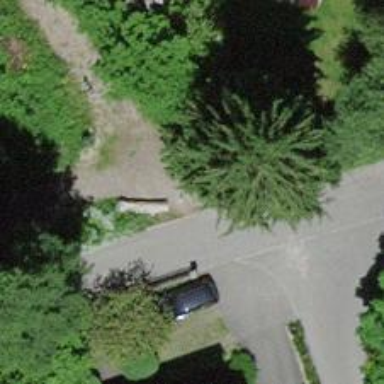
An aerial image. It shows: Bollard barrier.